Brain MRI, t2w sequence, axial 2D slice.
Patient: age 45, sex F, weight 75 kg, height 1.65 m
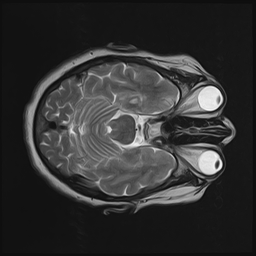